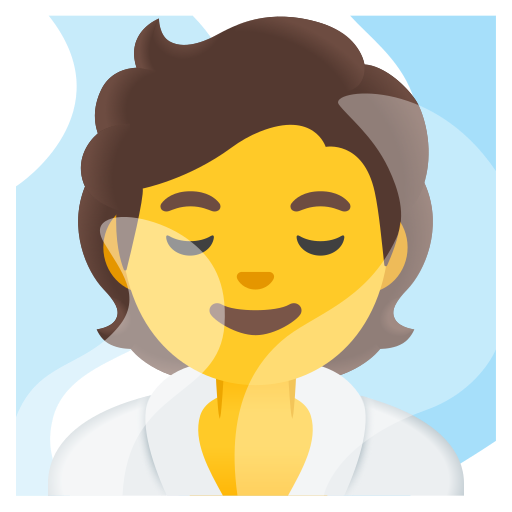
Emoji: 🧖